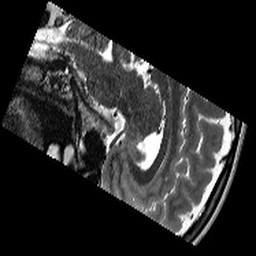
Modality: T2w
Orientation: sagittal